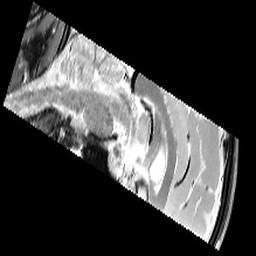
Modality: PDw
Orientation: sagittal
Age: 27
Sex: male
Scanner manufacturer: siemens
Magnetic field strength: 3 T
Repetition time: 6.49 s
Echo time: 0.016 s